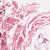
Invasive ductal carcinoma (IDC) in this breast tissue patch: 0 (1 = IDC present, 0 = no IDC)